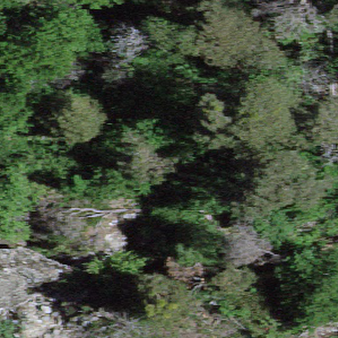
Label: other